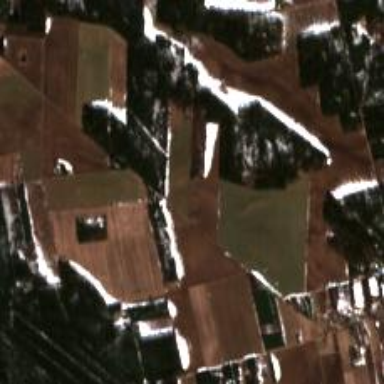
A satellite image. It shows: View of farmland.